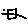
Label: square